Can you highlight the differences in these two pictures?
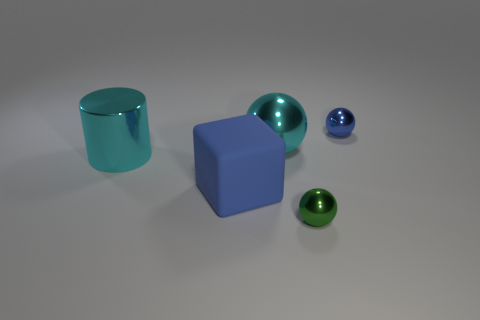
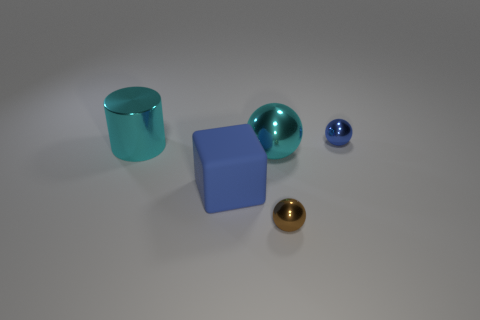
the green thing became brown
the green metallic object turned brown
the green sphere changed to brown
the small green shiny sphere that is to the left of the tiny blue metallic object became brown
the small green shiny sphere left of the small blue thing became brown
the small green metal ball that is in front of the large matte object became brown